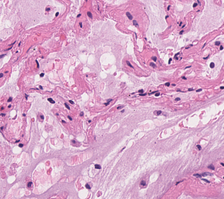
Tumor epithelial tissue: no
Tumor-associated stroma tissue: no
Normal tissue: yes